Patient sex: F
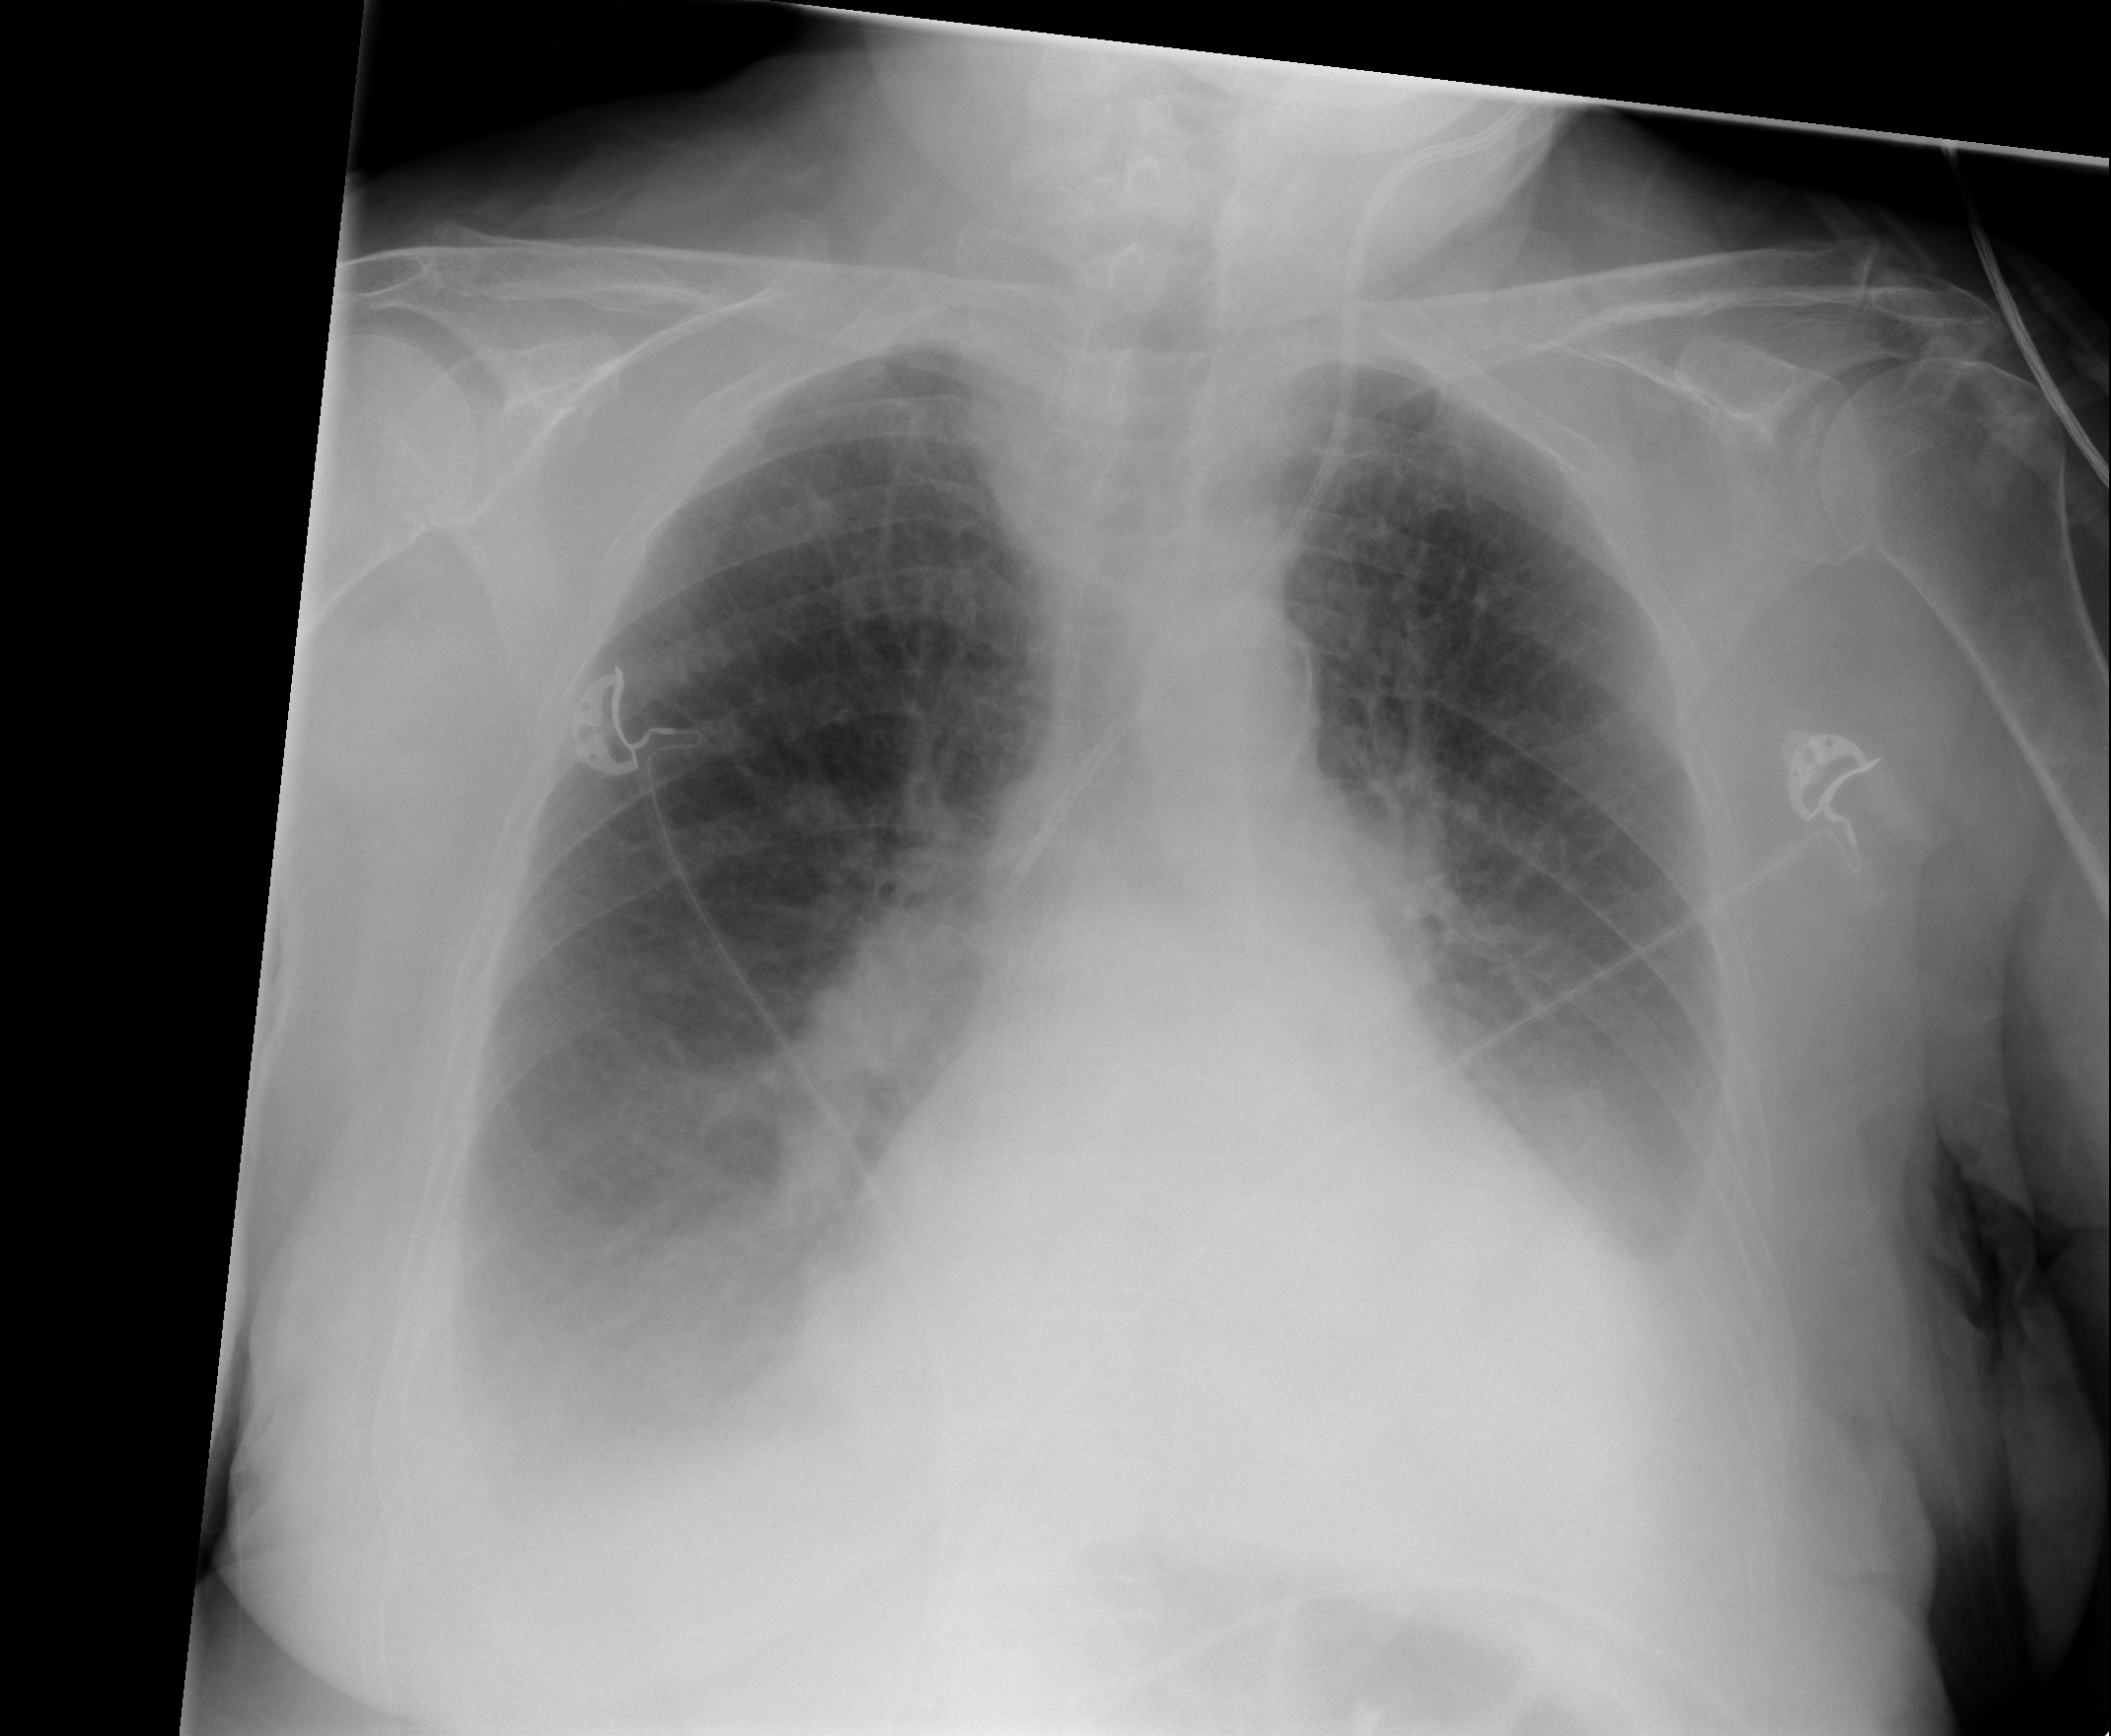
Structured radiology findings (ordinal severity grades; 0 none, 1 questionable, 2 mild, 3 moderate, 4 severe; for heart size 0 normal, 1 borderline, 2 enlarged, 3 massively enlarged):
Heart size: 2
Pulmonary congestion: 2
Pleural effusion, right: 2
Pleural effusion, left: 2
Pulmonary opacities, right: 2
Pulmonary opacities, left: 0
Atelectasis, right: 2
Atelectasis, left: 2